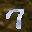
Label: 7